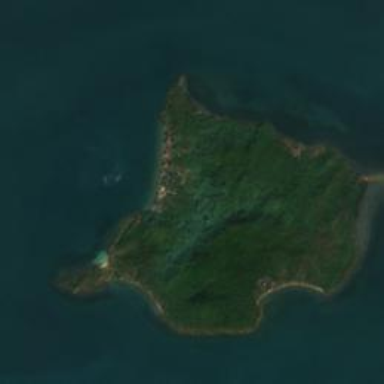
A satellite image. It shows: Island with natural coastline.